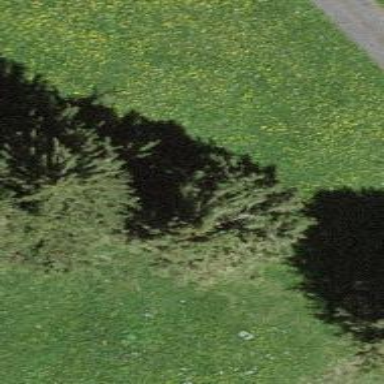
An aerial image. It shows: Needle-leaved tree in natural setting.